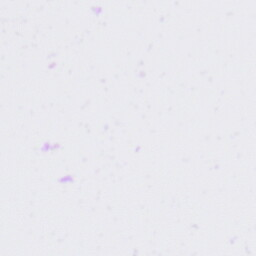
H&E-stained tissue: Tonsil